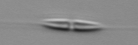
Label: Cylindrotheca